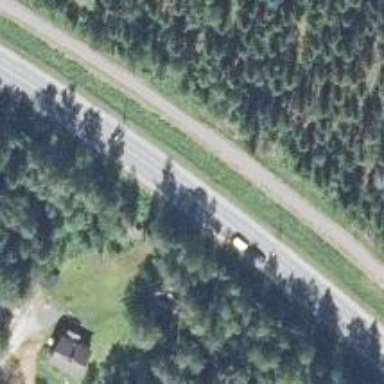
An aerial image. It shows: Asphalt trunk highway.